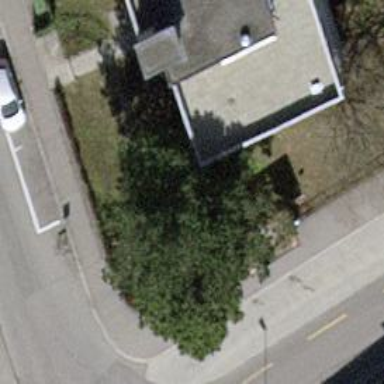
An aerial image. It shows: Post box is visible.